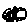
Label: bird